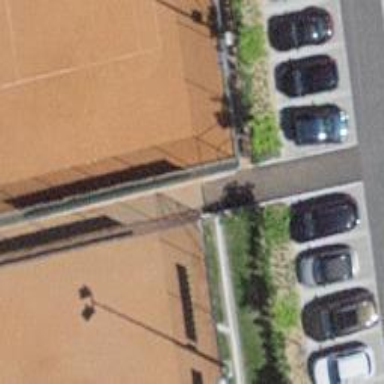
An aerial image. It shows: Chain link fence.